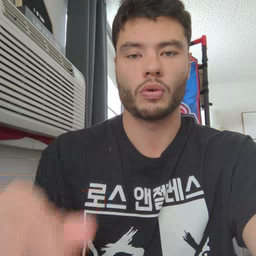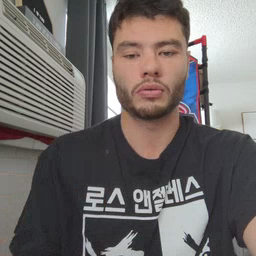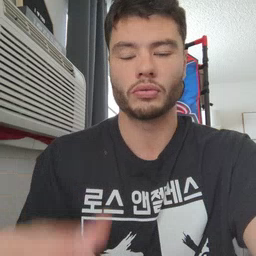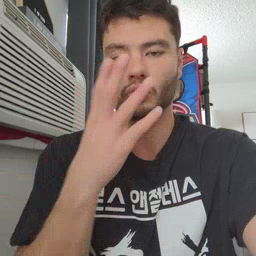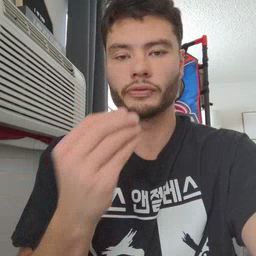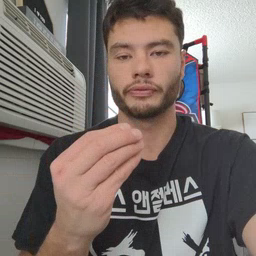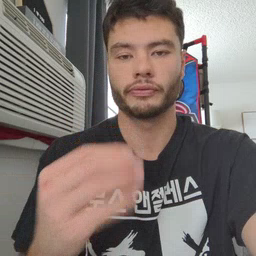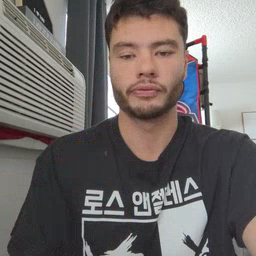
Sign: wolf